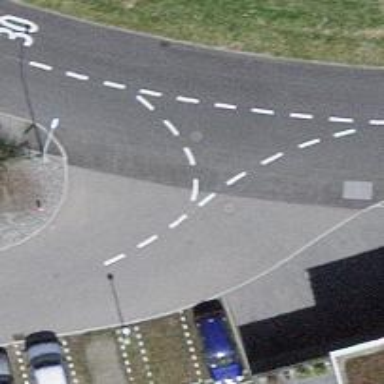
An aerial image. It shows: Unmarked crossing on footway.